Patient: sex F, age 36
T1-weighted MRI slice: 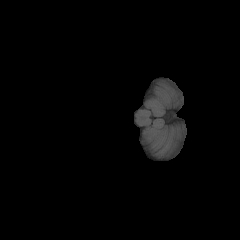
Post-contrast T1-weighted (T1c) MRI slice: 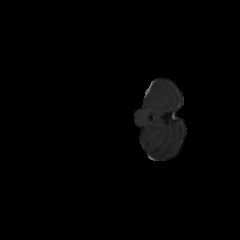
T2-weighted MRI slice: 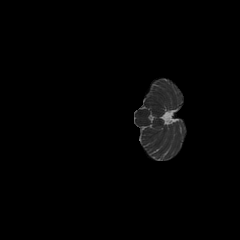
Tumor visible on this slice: no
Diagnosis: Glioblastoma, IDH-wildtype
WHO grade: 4